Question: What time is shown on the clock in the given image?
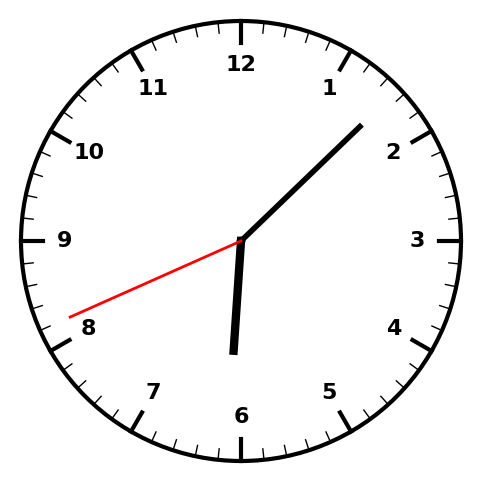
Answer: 06:07:41